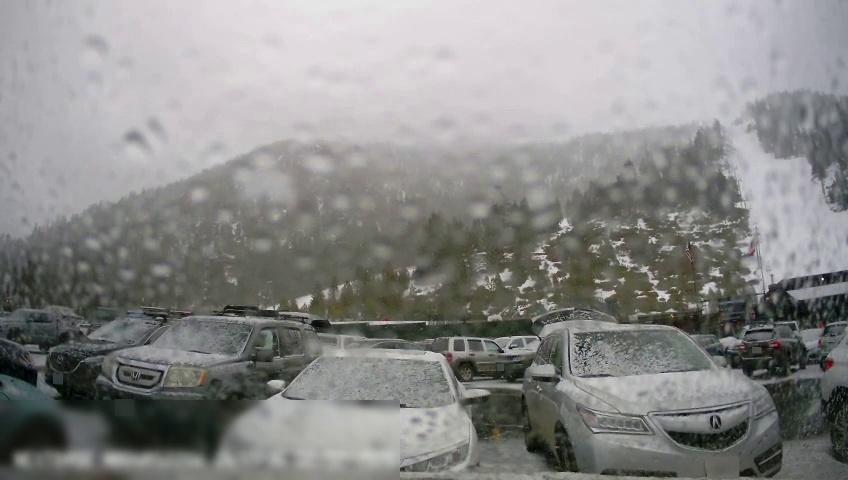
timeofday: Day
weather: Snowy
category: Drivable Space
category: Drivable Space
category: Vehicles | SUV
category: Vehicles | Car
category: Vehicles | SUV
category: Vehicles | SUV
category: Vehicles | Car
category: Vehicles | SUV
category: Vehicles | SUV
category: Vehicles | Car
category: Vehicles | Car
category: Vehicles | Car
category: Vehicles | SUV
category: Vehicles | Car
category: Vehicles | Car
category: Vehicles | Car
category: Vehicles | Car
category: Vehicles | Car
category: Vehicles | SUV
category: Vehicles | Car
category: Vehicles | SUV